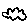
Label: cloud